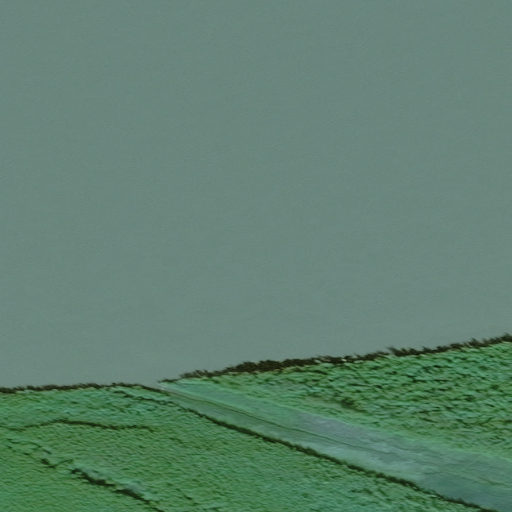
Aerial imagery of cape in Alaska named Clay Point containing only unknown